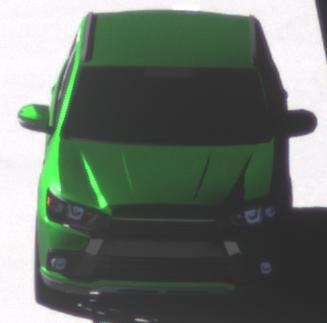
Make: Mitsubishi
Model: Outlander 2.0 Plug-In Hybrid
Detailed model: Outlander (III) Plug-In Hybrid
Model produced from: 2015/10
Model produced until: 2018/08
Doors: 5
Color: green
Road condition: dry road
Daytime: midday
Contrast: high contrast